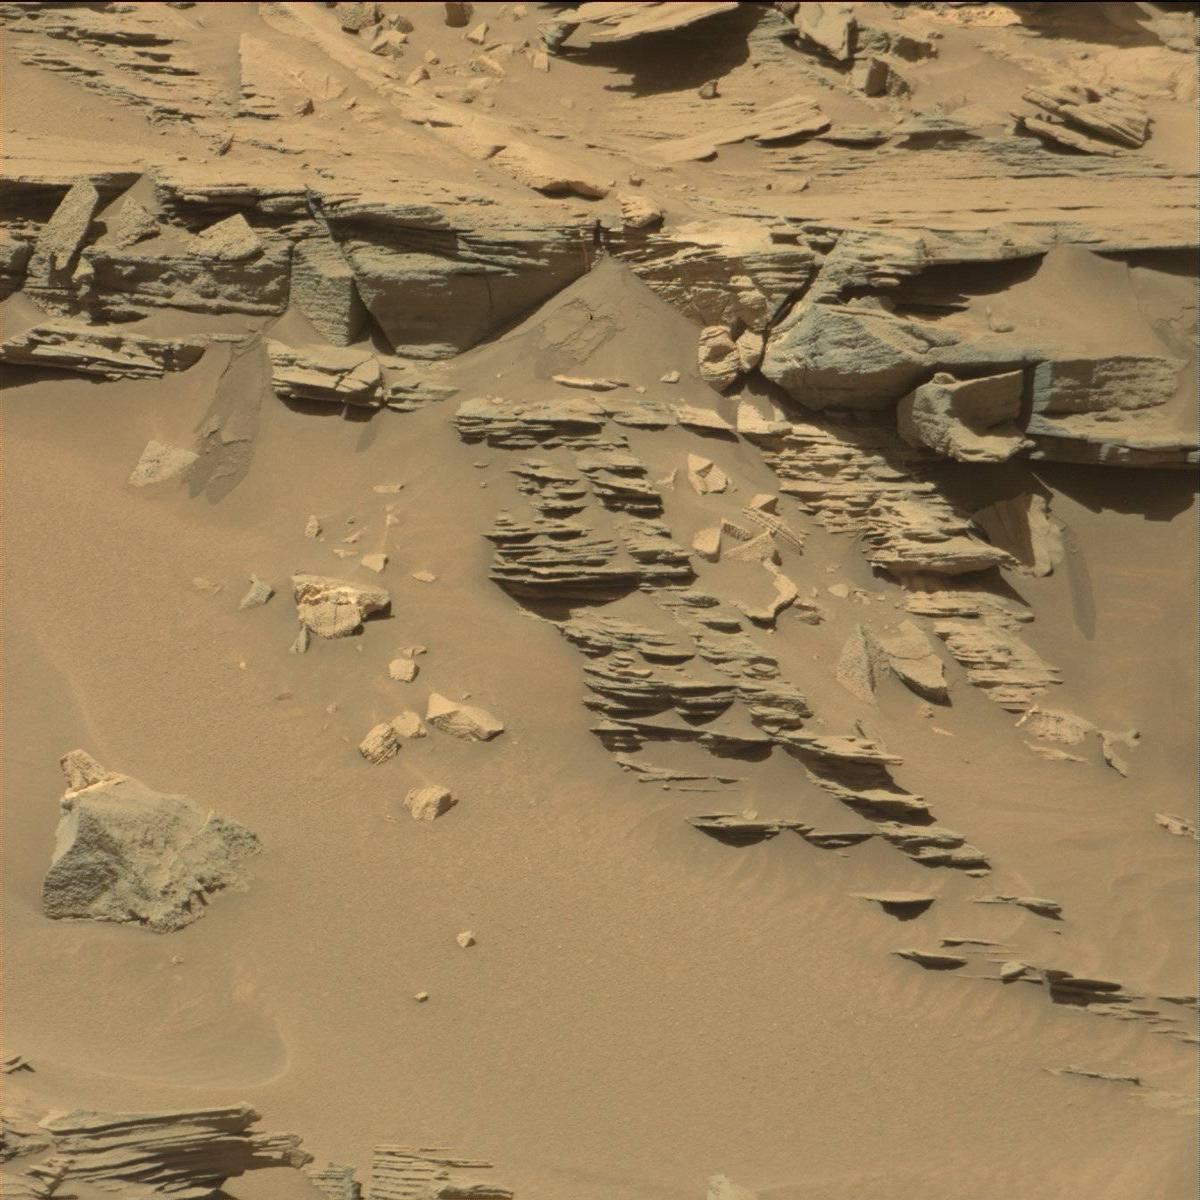
Terrain classes present: Bedrock, Sand / Soil